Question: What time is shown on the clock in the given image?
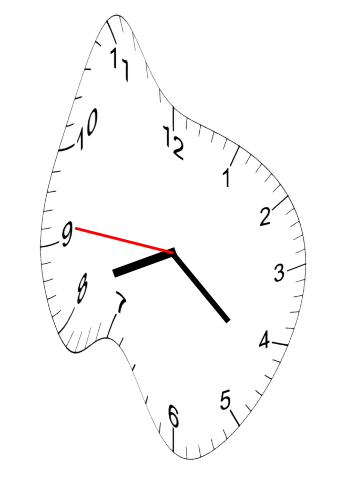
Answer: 08:21:46